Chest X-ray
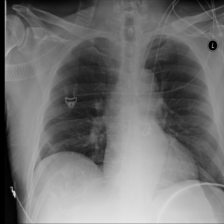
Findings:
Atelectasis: negative
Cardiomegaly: negative
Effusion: negative
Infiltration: positive
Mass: negative
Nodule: negative
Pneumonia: negative
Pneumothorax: negative
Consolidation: negative
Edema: negative
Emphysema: negative
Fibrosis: negative
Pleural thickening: negative
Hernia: negative